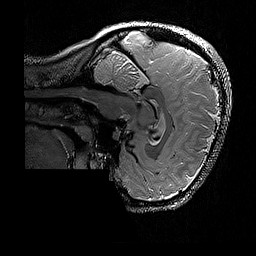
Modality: T2w
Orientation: sagittal
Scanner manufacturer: siemens
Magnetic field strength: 3 T
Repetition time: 3.2 s
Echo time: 0.428 s